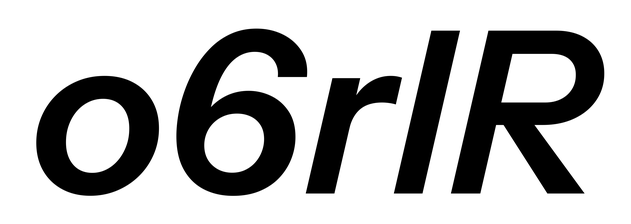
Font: InstrumentSans-Italic_SemiBold_Italic